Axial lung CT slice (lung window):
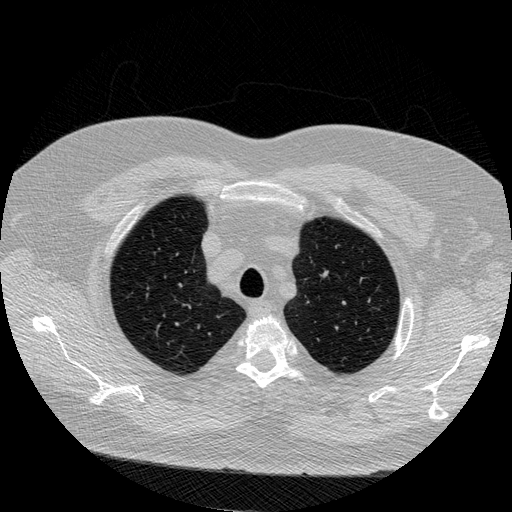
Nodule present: no